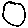
Label: circle